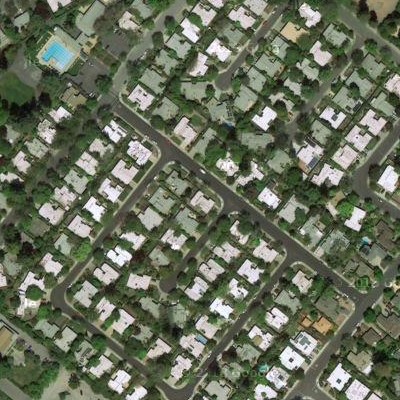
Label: fResident